Field crop: maize
Growth stage: 2
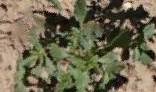
Species: atriplex